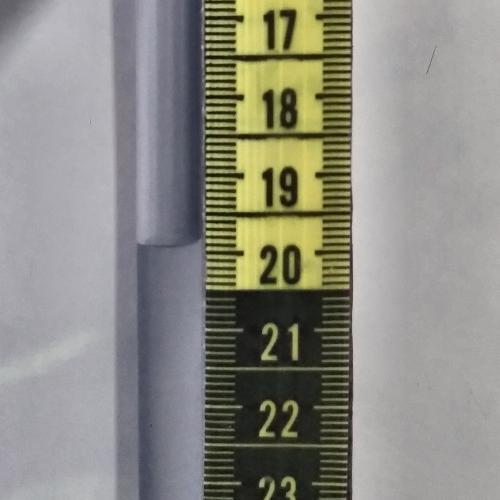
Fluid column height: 19.9 cm